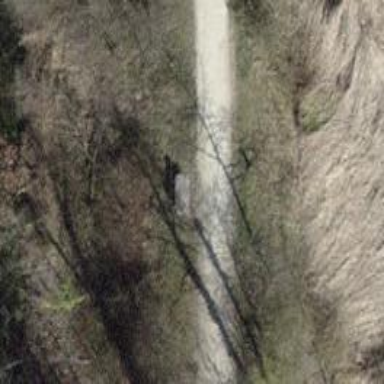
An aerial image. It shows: Brown bench in the vicinity.